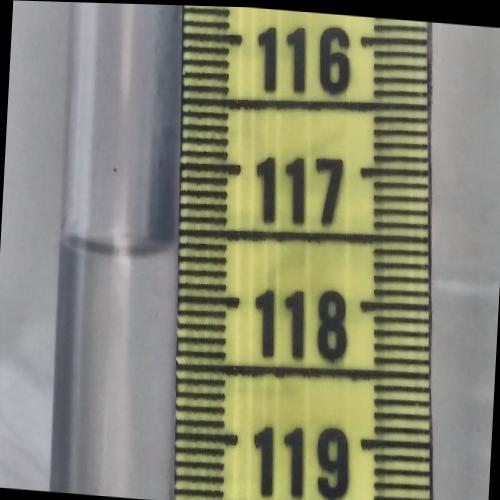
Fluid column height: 117.6 cm